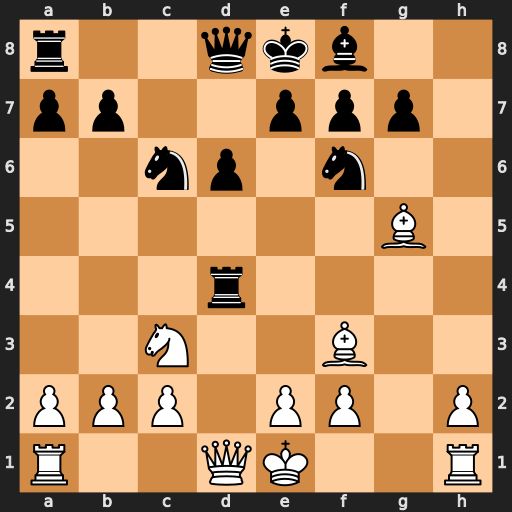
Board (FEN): r2qkb2/pp2ppp1/2np1n2/6B1/3r4/2N2B2/PPP1PP1P/R2QK2R
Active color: w
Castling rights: KQq
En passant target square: -
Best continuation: Bxc6+ bxc6 Qxd4